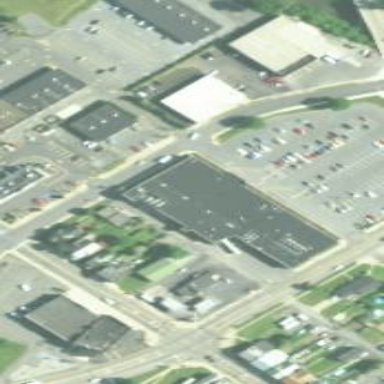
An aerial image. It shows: Supermarket building.